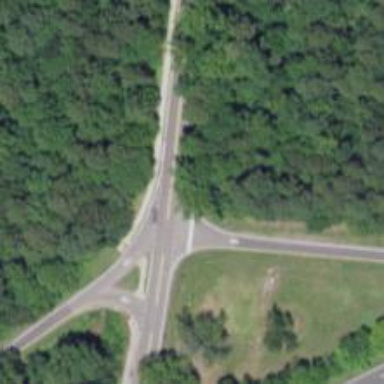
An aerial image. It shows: Stop road.